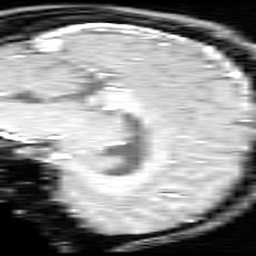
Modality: inplaneT1
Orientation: sagittal
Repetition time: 0.2 s
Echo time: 0.0036 s